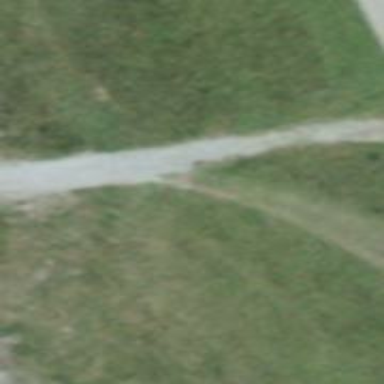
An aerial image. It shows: Hike track with classic grooming for cross-country skiing.